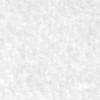
Label: no_change